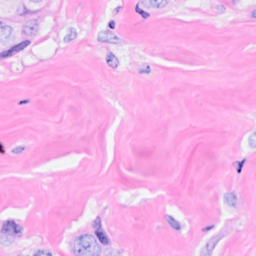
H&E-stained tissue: Breast